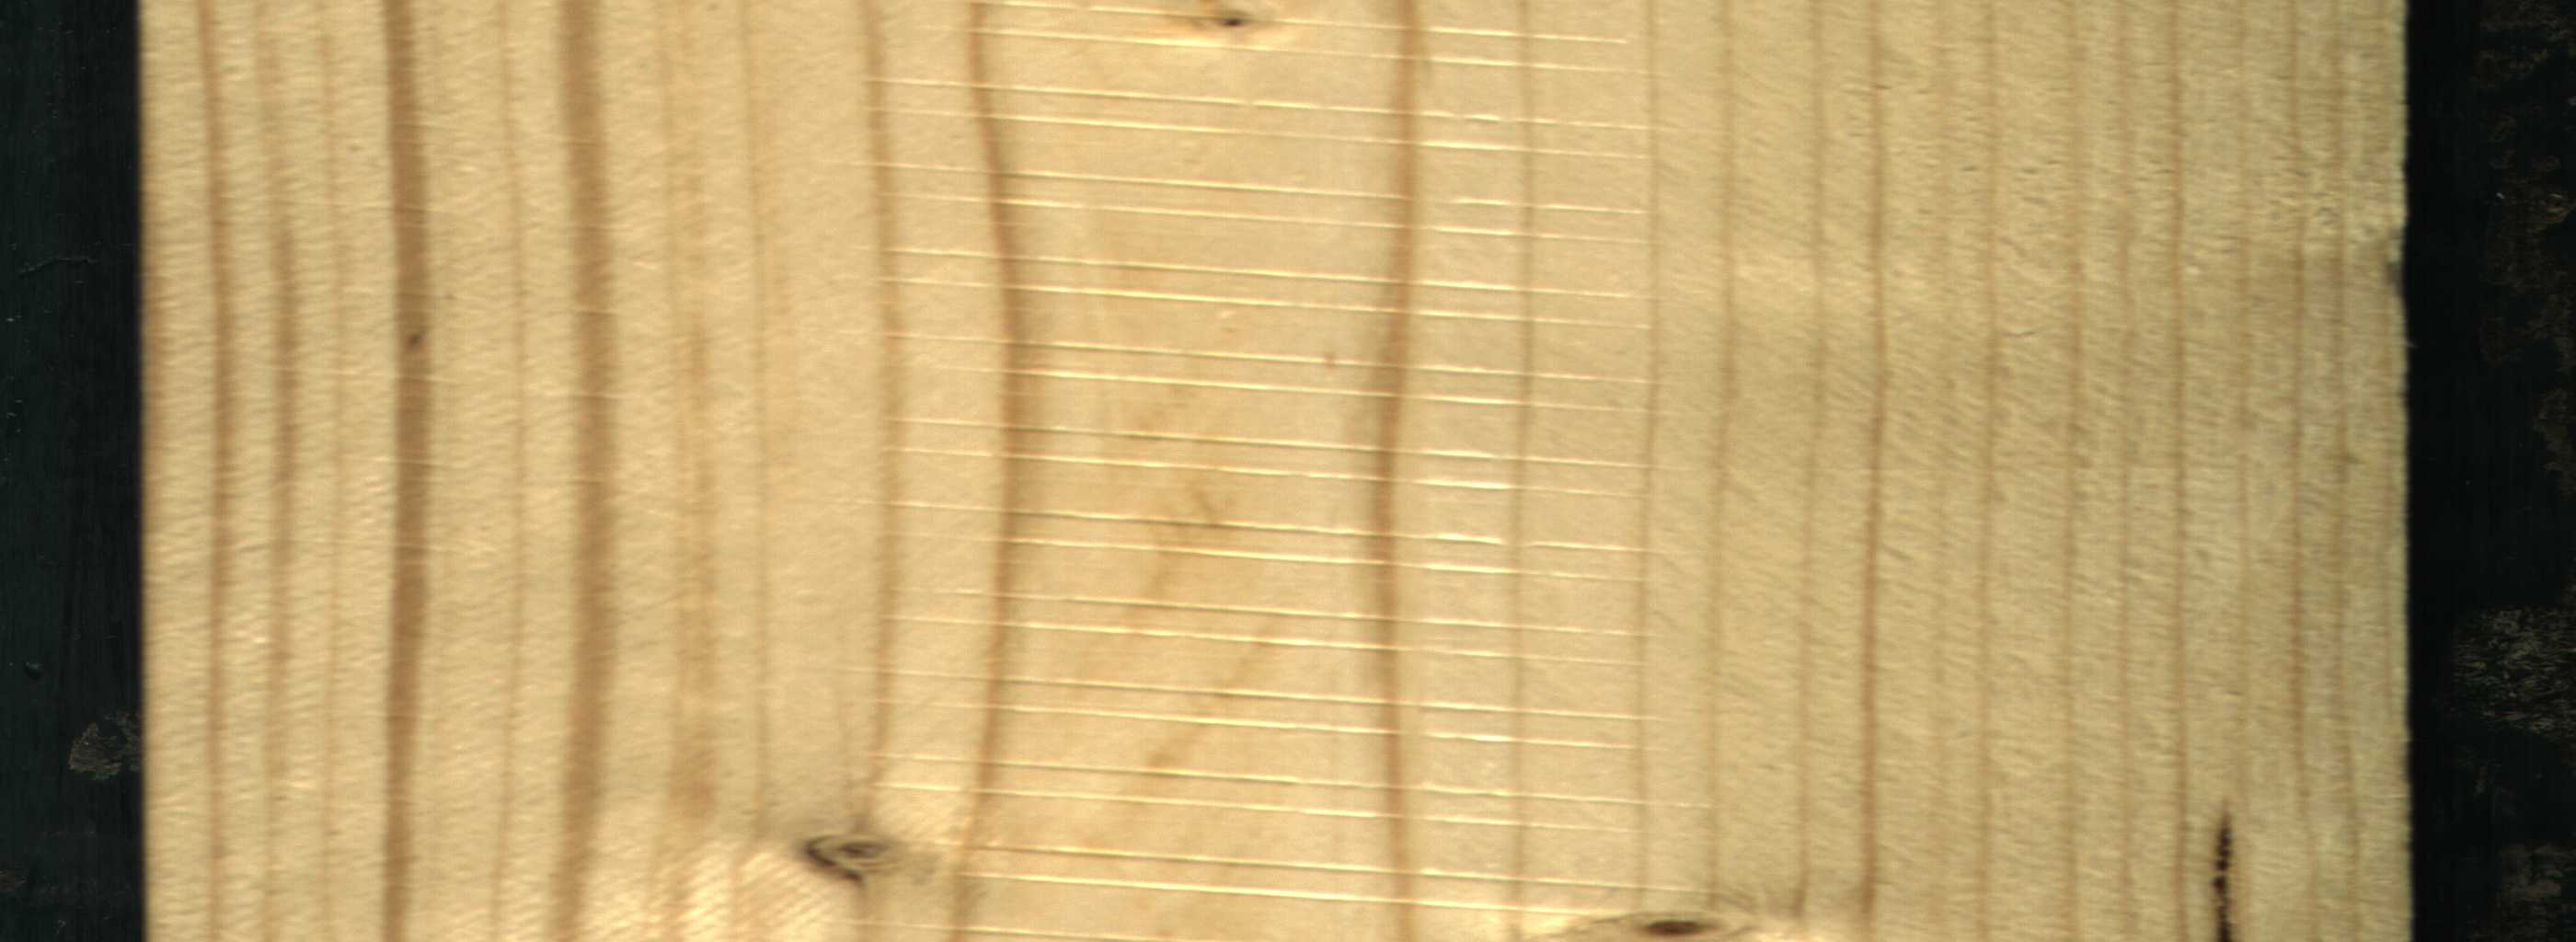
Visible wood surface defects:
resin
Live_Knot
Live_Knot
Live_Knot